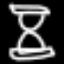
Label: hourglass